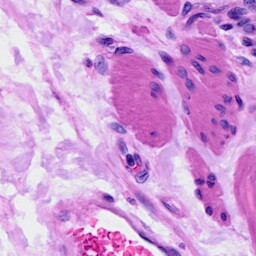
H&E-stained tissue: Ovarian